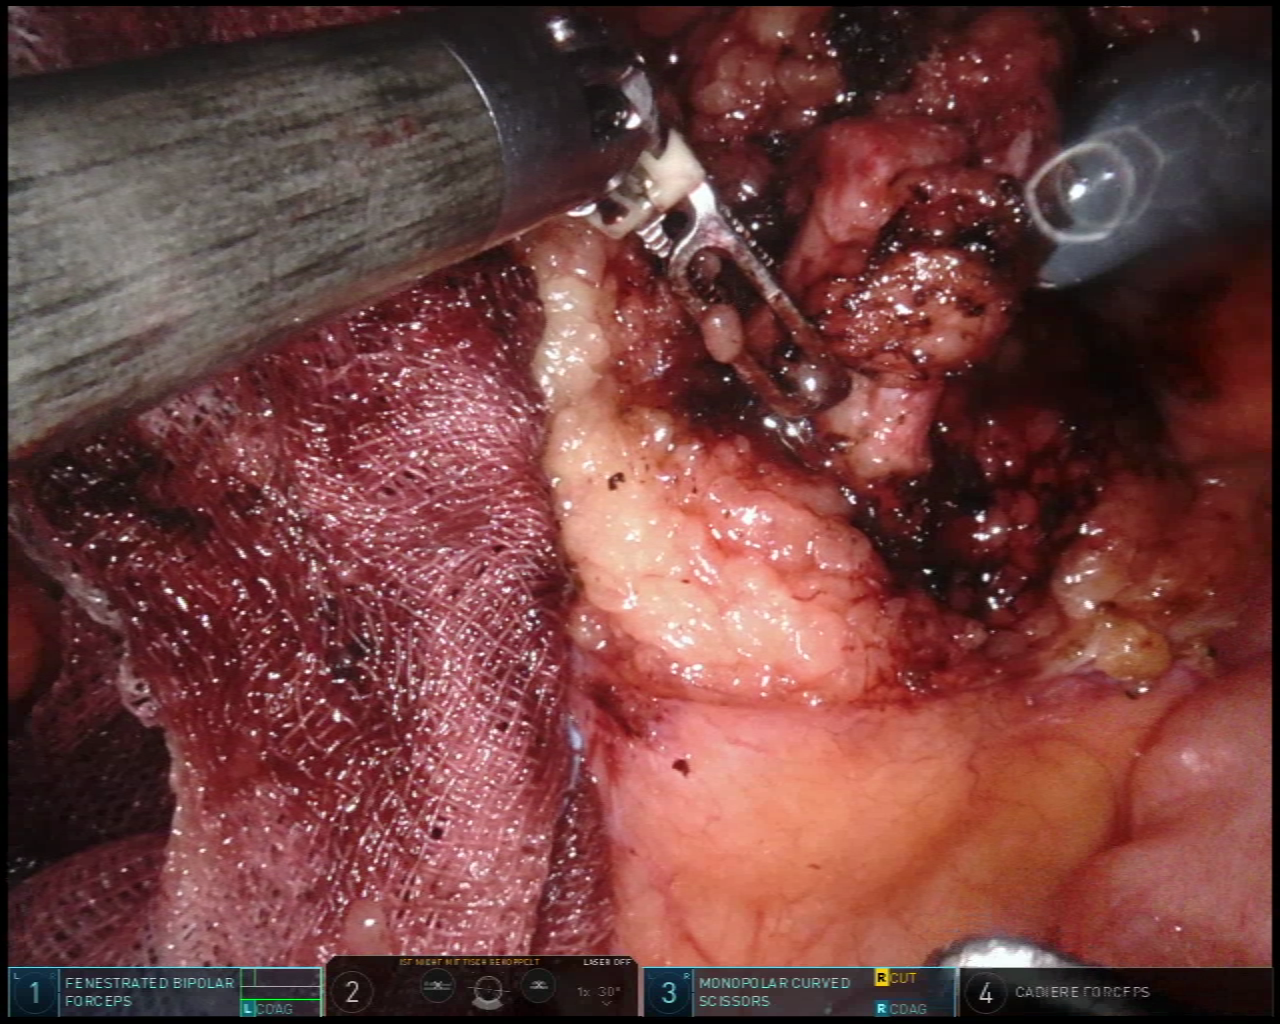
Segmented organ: inferior_mesenteric_artery
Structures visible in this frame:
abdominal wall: no
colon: no
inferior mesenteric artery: yes
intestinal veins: no
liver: no
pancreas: no
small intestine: yes
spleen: no
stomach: no
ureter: no
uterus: no
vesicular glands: no